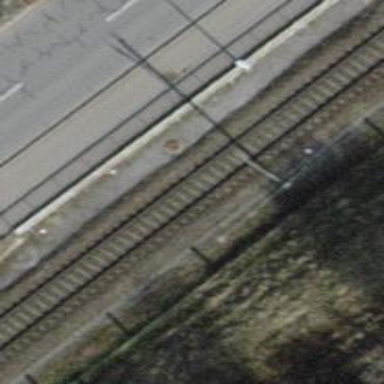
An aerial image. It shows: Single railway track with electrification through contact line.